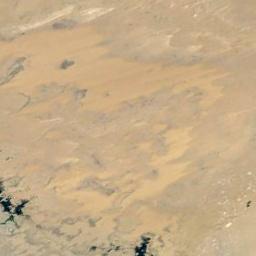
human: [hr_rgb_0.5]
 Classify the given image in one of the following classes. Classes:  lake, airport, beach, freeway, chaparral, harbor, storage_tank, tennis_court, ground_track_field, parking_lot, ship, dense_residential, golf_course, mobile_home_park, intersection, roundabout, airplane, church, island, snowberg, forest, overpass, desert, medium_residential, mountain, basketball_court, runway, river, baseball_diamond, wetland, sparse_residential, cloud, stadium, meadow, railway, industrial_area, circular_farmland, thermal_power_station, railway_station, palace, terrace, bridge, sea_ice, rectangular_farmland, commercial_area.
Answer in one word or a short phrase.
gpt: desert